Aerial crown-view tile of a tropical tree (Barro Colorado Island, Panama), acquired 20250512:
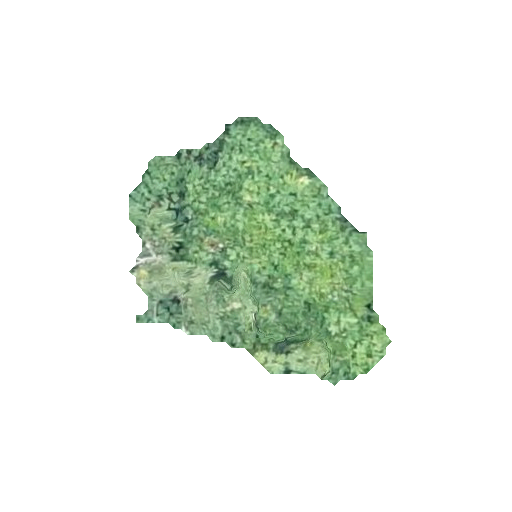
Species: Cecropia insignis
GBIF accepted scientific name: Cecropia insignis
Crown area: 66.491 m²